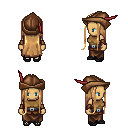
a pixel art fantasy rpg character, female body template, human, tanned skin, leather chest armor, robe skirt, light blonde extra-long hairstyle, leather cap, cloth bracers, ghillies, four views (front, back, left, right), 2x2 character sprite sheet, small pixel art, hard edges, no anti-aliasing